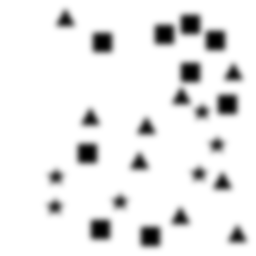
Squares: 9
Triangles: 9
Stars: 6
Total shapes: 24